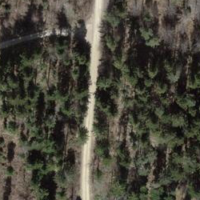
EUNIS habitat code: 44
Species observed at this site:
Tussilago farfara